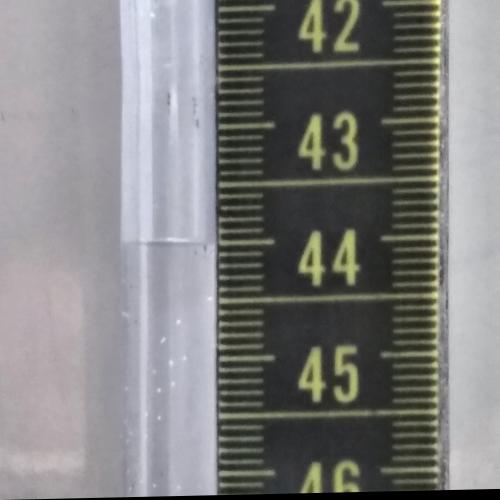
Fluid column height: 44.0 cm